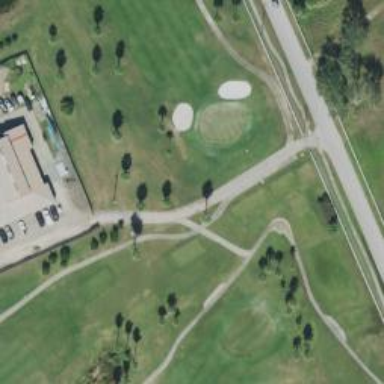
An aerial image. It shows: Path for both road and golf.